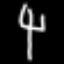
Label: fork